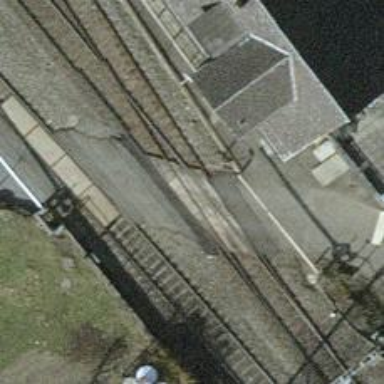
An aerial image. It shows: Full barrier level crossing along the railway.